Question: i want to save my view file as a pdf using mpdf library. my controller function looks like as below. this function will get the . it will check if the pdf file already exists on the server or not. if the pdf file already exists, the function will download that file automatically. if the file does not exist, it will generate new pdf file and display that file on browser and it will show an option to save that file as show below on the screenshot
'''
function generate_pdf()
{
$this->load->helper('download');
if(isset($_GET['action'])&& isset($_GET['id']))
{
$invoice_no = $_GET['id'];
$download = true;
}
else
{
$download = false;
}
$agent_id = $this->session->userdata('agent_id');
$agent_email = $this->session->userdata('agent_email');
$file = FCPATH.'invoice pdf files/'.$agent_email.'/Invoice '. $invoice_no.'.pdf';
if(file_exists($file) && ( $download==true))
{
$data = file_get_contents($file);
$name = 'Invoice '. $invoice_no.'.pdf';
force_download($name, $data);
}
else
{
$agent_id = $this->session->userdata('agent_id');
$agent_email = $this->session->userdata('agent_email');
$file = FCPATH.'invoice pdf files/'.$agent_email.'/Invoice '. $invoice_no.'.pdf';
$invoice_details = $this->agents_model->get_result_array('tbl_portal_payment_history',array('agent_id'=>$agent_id, 'invoice_no'=>$invoice_no));
$transaction_details = $this->agents_model->get_result_array('tbl_portal_invoice_number',array('agent_id'=>$agent_id, 'invoice_no'=>$invoice_no));
$invoice_date = $transaction_details[0]['invoice_registration_date'];
$invoice_date = strtotime($invoice_date);
$invoice_date = date('D, F j\<\s\u\p\>S\<\/\s\u\p\>, Y',$invoice_date);
$data['invoice_date'] = $invoice_date;
$date = date("h:i:sa");
$date = strtotime($date);
$data['today_date'] = date('l, F j\<\s\u\p\>S\<\/\s\u\p\>, Y',$date);
$agent_details = $this->agents_model->get_row_array('tbl_agents', array('id'=>$agent_id));
$data['agent_name'] = $agent_details['first_name'].' '.$agent_details['last_name'];
$data['address2'] = ($agent_details['address2']!='')? $agent_details['address2'].', ':'';
$data['city'] = ($agent_details['city']!='')? $agent_details['city'].', ':'';
$data['zip_code']= ($agent_details['zip_code']!='')? $agent_details['zip_code']:'';
$data['address'] = $address2.$city.$zip_code;
$data['unpaid'] = base_url('images/unpaid-1.PNG');
$data['logo'] = base_url('images/footer-logo.png');
$data['agent_details'] =$agent_details;
$data['invoice_details'] =$invoice_details;
$data['transaction_details'] =$transaction_details;
$data['invoice_no'] =$invoice_no;
$html = $this->load->view('agents/invoices/invoice_pdf_view',$data);
$main_folder = base_url('invoice pdf files/');
$sub_folder = base_url('invoice pdf files/'.$agent_email.'/');
$filename = 'Invoice '.$invoice_no;
if(!is_dir($main_folder)){
mkdir('invoice pdf files');
mkdir('invoice pdf files/'.$agent_email.'/');
}
if(!is_dir($sub_folder)){
mkdir('invoice pdf files/'.$agent_email.'/');
}
$pdfFilePath = FCPATH.'invoice pdf files/'.$agent_email.'/'.$filename.'.pdf';
$this->load->library('pdf');
$pdf = $this->pdf->load();$pdf->WriteHTML($html);
$pdf->Output($pdfFilePath, 'F');
$pdf->Output();
}
}
'''
my view file looks like this
'''
<html>
<head>
<title>Pdf file</title>
</head>
<body>
<div class="logo" style="position: absolute; float: left; right: 0; top: 0; margin: 0;">
<img style="height:150px;" src="<?php echo $unpaid;?>">
</div>
<div class="logo" style="float: left; width: 54%; margin-top:15px; margin-bottom: 0pt; ">
<img src="<?php echo $logo;?>">
</div>
<div class="address" style="text-align: right;">
111 Great Neck Road<br/>
Suite 215<br/>
Great Neck, NY 11021<br/>
</div>
<div class="" style="margin-top:30 opt; background-color:#EEE;">
<div class="title" style="font-weight: bold; font-size: 150%;">Invoice #<?php echo $invoice_no; ?></div>
Invoice Date: <?php echo $invoice_date;?><br/>
Due Date: <?php echo $invoice_date;?><br/>
</div>
<div class="" style="margin-top:30 opt; ">
<div class="" style="font-weight: bold; font-size: 150%;">Invoiced To</div>
VORO NYC<br/>
ATTN: <?php echo $agent_name; ?><br/>
<?php echo $agent_details['address1'];?><br/>
<?php echo $address;?> <br/>
<?php echo $agent_details['country'];?><br/>
</div>
<br/>
<table border="1" cellPadding="9" cellspacing="0" >
<tbody>
<tr>
<th style="width:150%">Description</th>
<th>Total</th>
</tr>
<?php
$sub_total = 0;
if(isset($invoice_details)){
foreach ($invoice_details as $key => $value) {
$product_detals = get_row_array('tbl_voro_store_products', array('id'=>$value['prod_id']));
$total = $value["price"]*$value['prod_qty'];
$sub_total = $sub_total + $total;
$sub_total_sum = number_format((float)$sub_total, 2, '.', '');
?><tr>
<td><?php echo $value['prod_qty'].' x '.$product_detals["prod_name"];?></td>
<td><?php echo number_format((float)$total, 2, '.', '');?> USD</td>
</tr>
<?php
}
}
$credit = '0';
$credit = number_format((float)$credit, 2, '.', '');
$total= $sub_total - $credit;
$total = number_format((float)$total, 2, '.', '');
?>
<tr>
<td class="table-description" align="right">Sub Total</td>
<td class="table-description"><?php echo $sub_total_sum;?>USD</td>
</tr>
<tr>
<td class="table-description" align="right">Credit</td>
<td class="table-description"><?php echo $credit;?>USD</td>
</tr>
<tr>
<td class="table-description" align="right">Total</td>
<td class="table-description"><?php echo $total;?>USD</td>
</tr>
</tbody>
</table>
<h3>Transactions</h3>
<table border="1" cellPadding="9" cellspacing="0" width="100%">
<tbody>
<tr>
<th>Transaction Date</th>
<th>Gateway</th>
<th>Transaction ID</th>
<th width="20%">Amount</th>
</tr>
<?php
if(isset($transaction_details)){
foreach ($transaction_details as $key => $value) {
?>
<tr>
<td><?php echo $value["invoice_payment_date"];?></td>
<td>VISA, MASTERCARD, DISCOVER</td>
<td><?php echo $value["transaction_id"];?></td>
<td><?php echo number_format($value['cart_total'],2);?></td>
</tr>
<?php }
}
else{
?>
<tr>
<td colspan="4" align="center">No Related Transactions Found</td>
</tr>
<?php } ?>
<tr>
<td colspan="3" class="table-description" align="right">Total</td>
<td class="table-description"><?php echo $sub_total_sum;?>USD</td>
</tr>
</tbody>
</table>
<br/>
<div class="center">
PDF Generated on <?php echo $today_date;?>
</div>
</body>
'''
when i call the function , it displays blank pdf file like this.

I would appreciate for any help. thank you
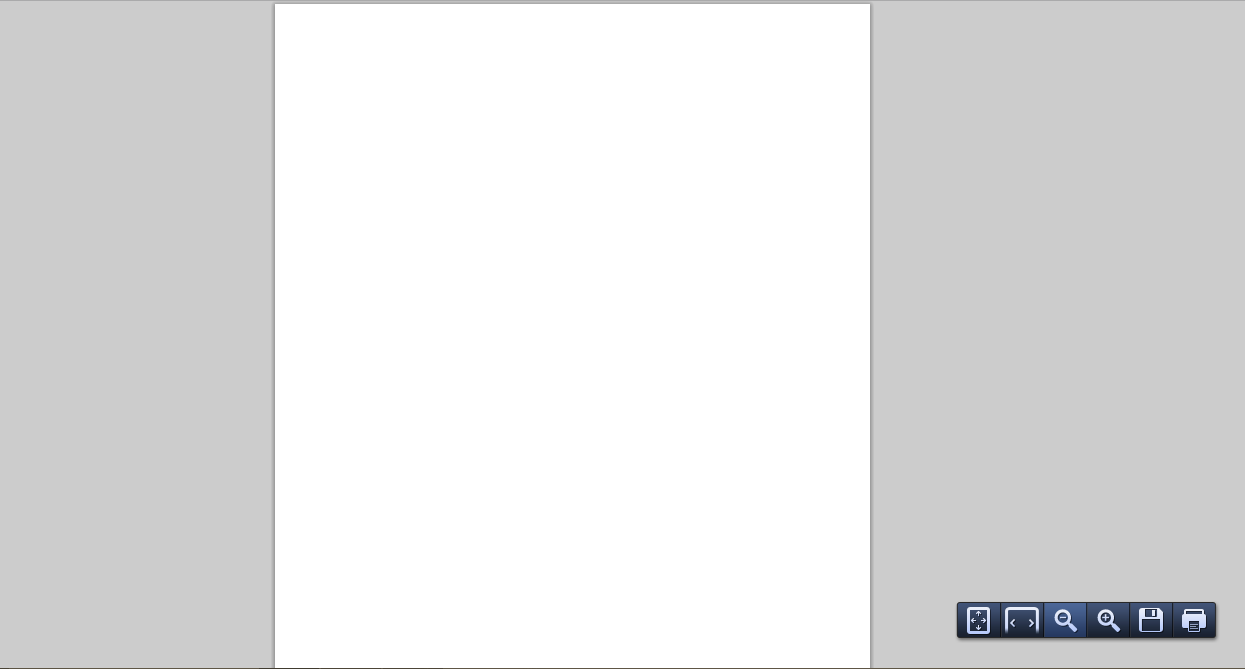
Answer: Try this code...
$html = $this->load->view('agents/invoices/invoice_pdf',$data,true);